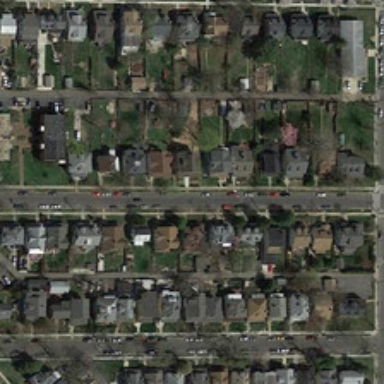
There are buildings, roads, grassland and trees .